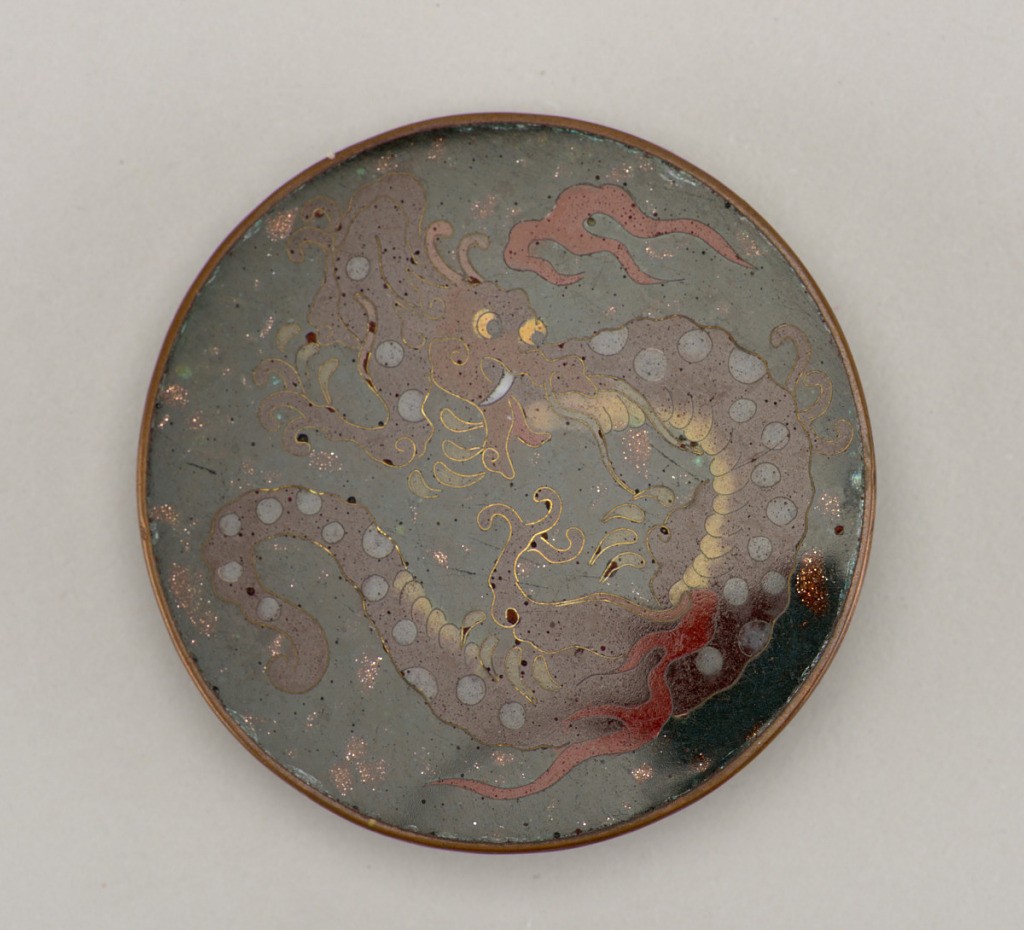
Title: Button
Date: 19th century
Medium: Cloisonne enamel, metal
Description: Enameled button with dragon